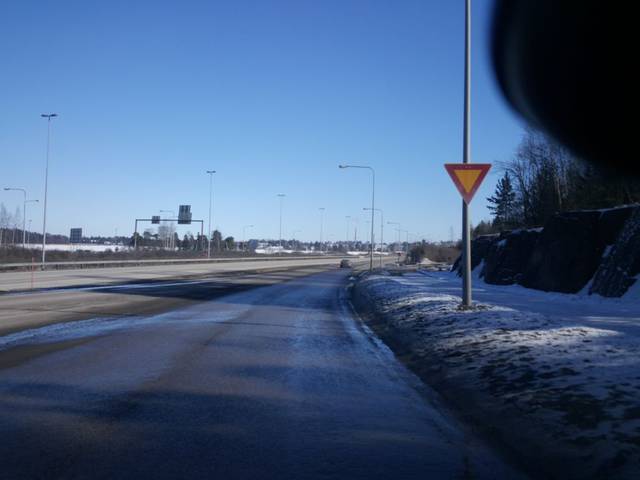
Region: Finland
Coordinates: 60.169, 24.826